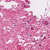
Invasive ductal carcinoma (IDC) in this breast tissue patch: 0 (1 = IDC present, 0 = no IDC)